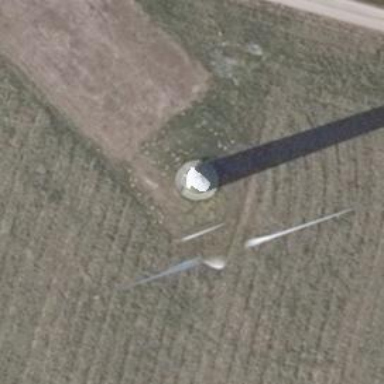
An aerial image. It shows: Wind-powered generator.